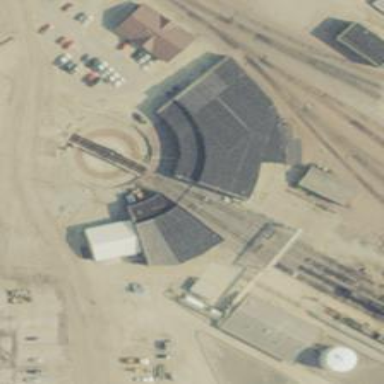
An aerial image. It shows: Roundhouse building next to railway.